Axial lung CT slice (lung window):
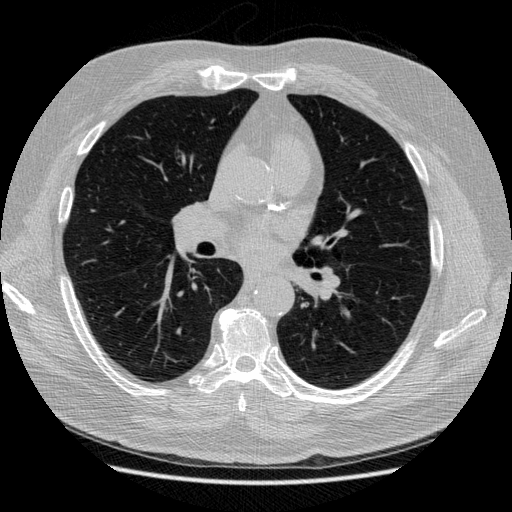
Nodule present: no